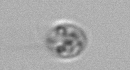
Label: Amoeba